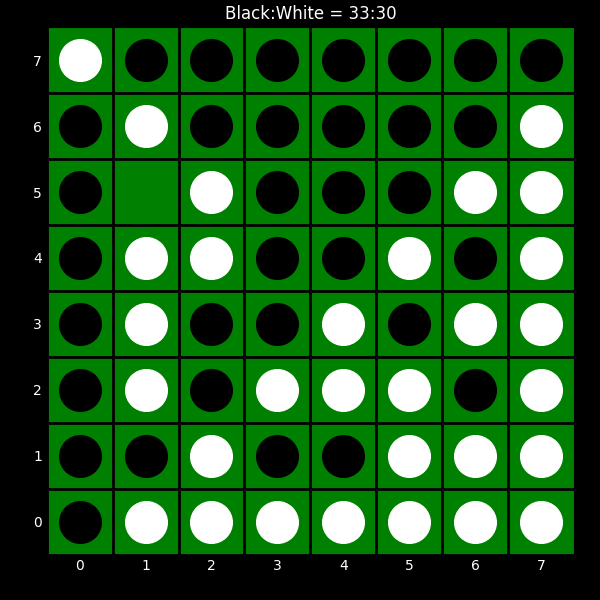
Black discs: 33
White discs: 30